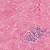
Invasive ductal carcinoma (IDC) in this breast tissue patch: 0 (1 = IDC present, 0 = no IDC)